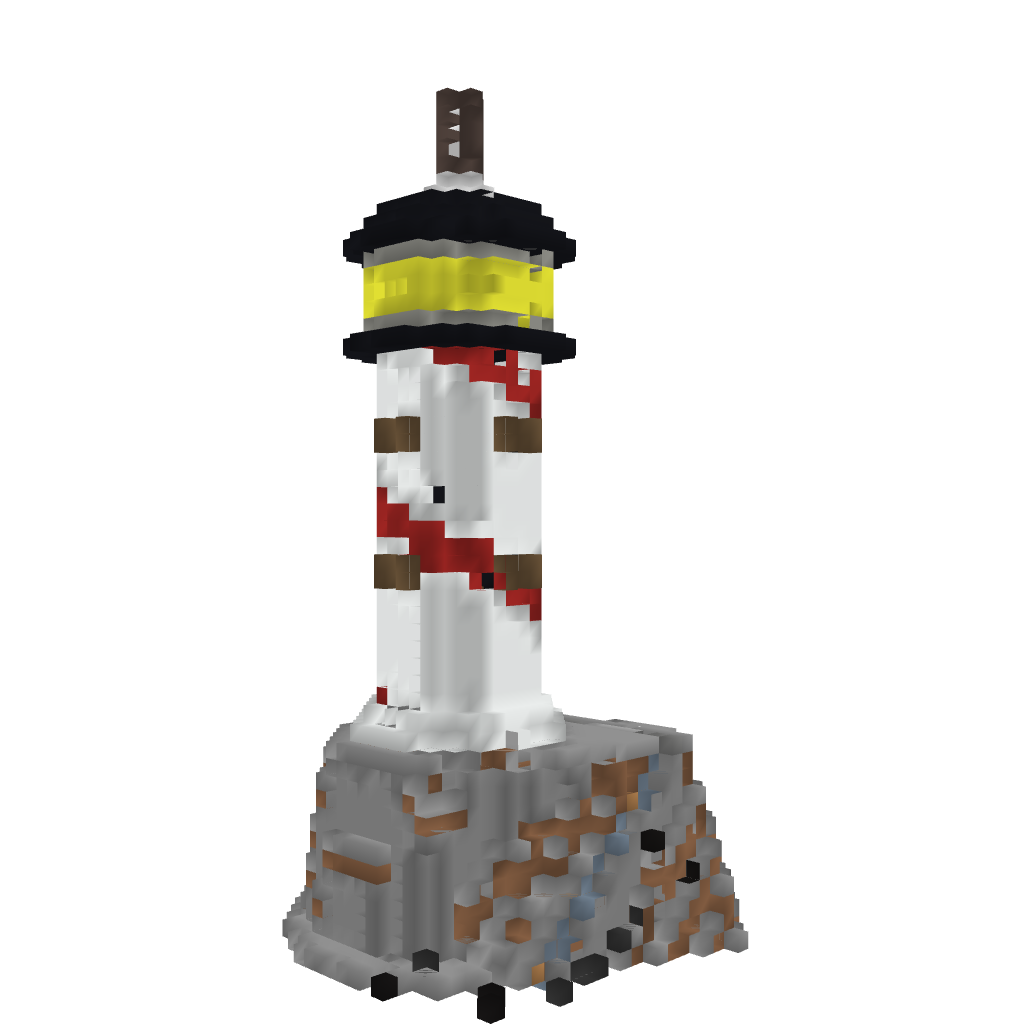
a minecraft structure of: LightHouse (working)